Question: Client on their 'WinSerevr 2003 R2 server' has '.NET 4.0 Client Profile' as in this screen shot they sent me:

I am using VS 2012 Professional and have 'Targeted .NET 4.0' ..not
'''
4.0 Client Profile
'''
Will that be a problem? Should I instead compile to Client Profile one?
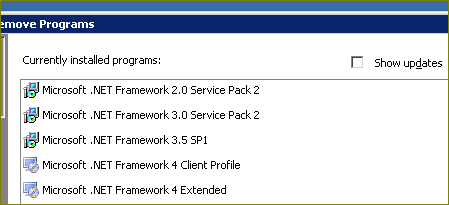
Answer: Depends if your application is using features not included in the client profile.
you can see a full list of the assemblies included in the client profile, and a whole host of other information, here: <URL>